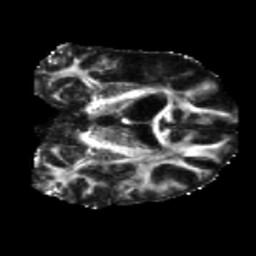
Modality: FA
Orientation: coronal
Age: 41
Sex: male
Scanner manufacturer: siemens
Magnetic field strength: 3 T
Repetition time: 5.25 s
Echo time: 0.08 s